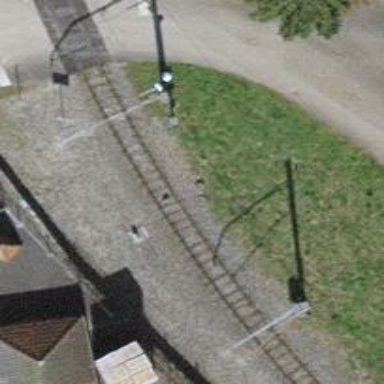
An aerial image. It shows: Narrow-gauge railway track with one electrified contact line.